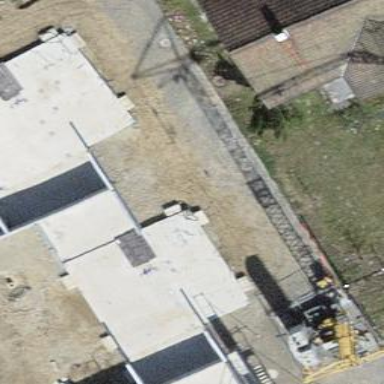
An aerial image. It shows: Building with tiled roof.